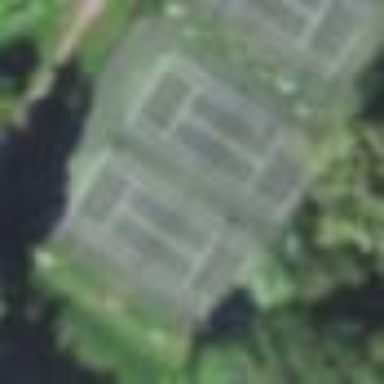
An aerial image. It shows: Tennis court on the leisure land pitch.